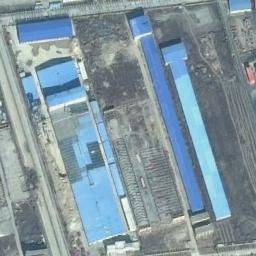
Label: industrial_area